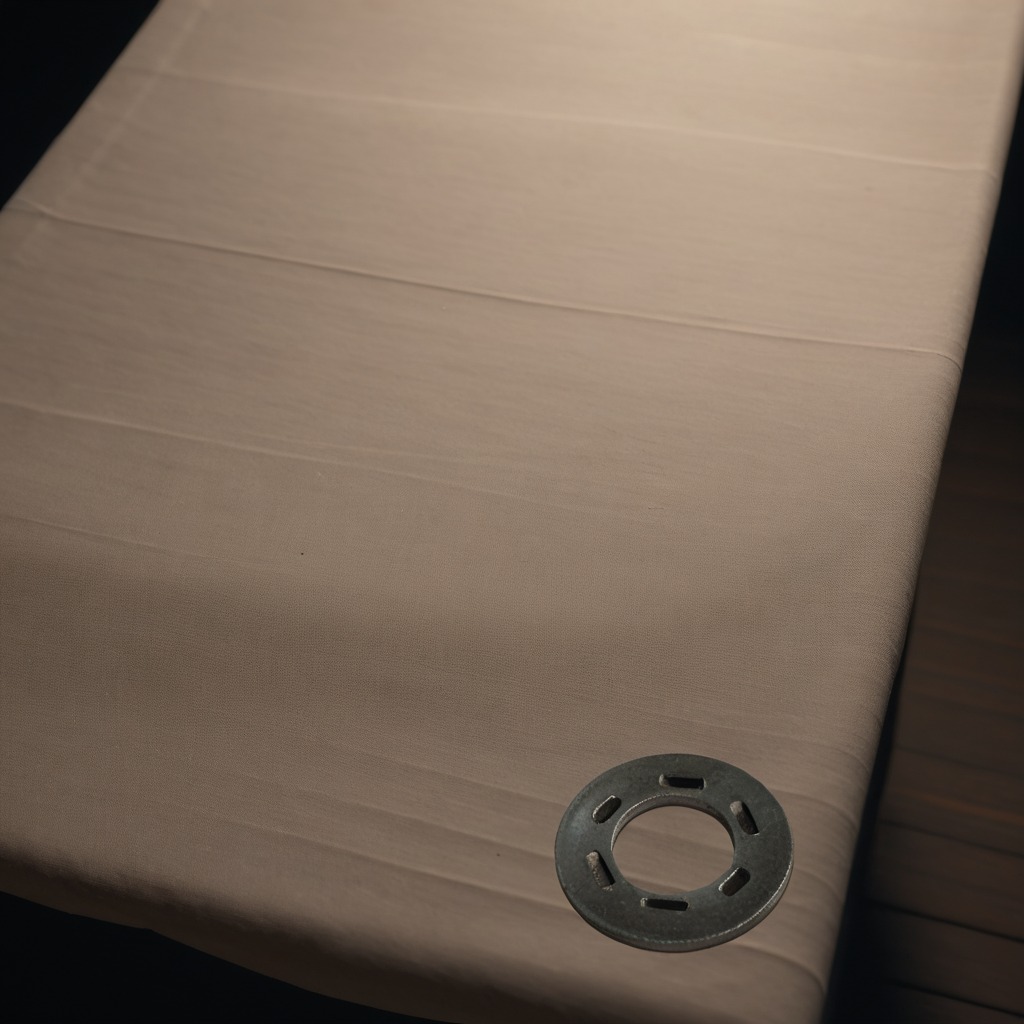
A flat metal washer is lying on the wooden table.